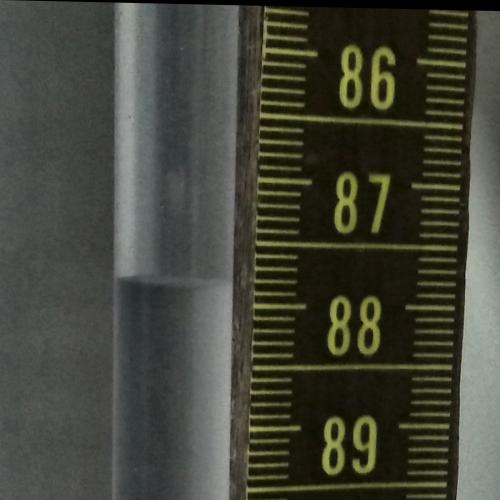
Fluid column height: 87.8 cm